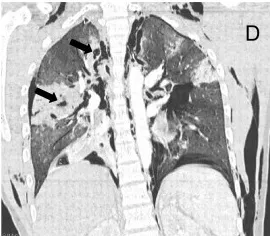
Computed tomography scan following emergency chest tube drainage. Axial 1.25 mm thick sections with a lung window. (c) The Macklin effect around the right lower pulmonary vein (white arrow).
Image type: radiology (ct)